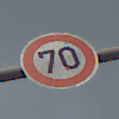
Verkehrszeichen: Geschwindigkeit70
Umgebung: Outdoor, Suburban
Tageszeit: Midday
Wetter: Overcast
Licht: Natural
Jahreszeit: NotSpecified
Kontrast: LowContrast